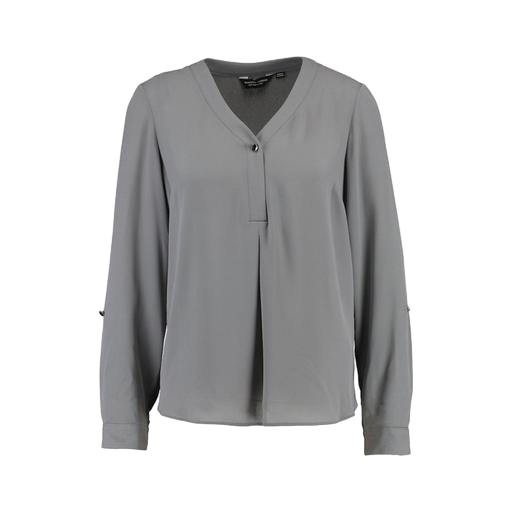
l/s blouse, v-neck long-sleeve blouse, long-sleeve blouse, white background